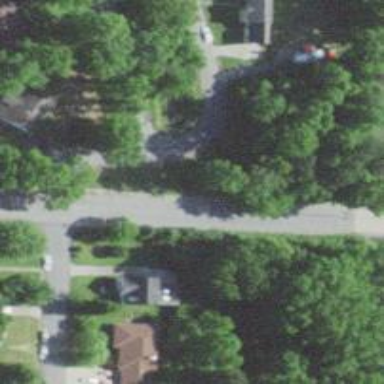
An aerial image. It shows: Residential road with sidewalk on the left side.